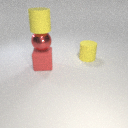
large red rubber cube below large red metal sphere